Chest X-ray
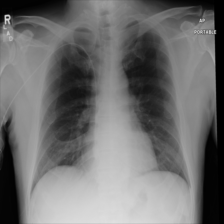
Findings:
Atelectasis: negative
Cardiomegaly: negative
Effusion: negative
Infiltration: negative
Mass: negative
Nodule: negative
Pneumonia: negative
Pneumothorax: negative
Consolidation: negative
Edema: negative
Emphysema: negative
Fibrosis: negative
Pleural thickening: negative
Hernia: negative